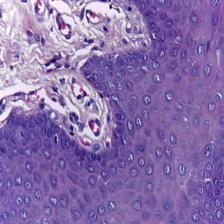
Diagnosis: Normal